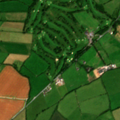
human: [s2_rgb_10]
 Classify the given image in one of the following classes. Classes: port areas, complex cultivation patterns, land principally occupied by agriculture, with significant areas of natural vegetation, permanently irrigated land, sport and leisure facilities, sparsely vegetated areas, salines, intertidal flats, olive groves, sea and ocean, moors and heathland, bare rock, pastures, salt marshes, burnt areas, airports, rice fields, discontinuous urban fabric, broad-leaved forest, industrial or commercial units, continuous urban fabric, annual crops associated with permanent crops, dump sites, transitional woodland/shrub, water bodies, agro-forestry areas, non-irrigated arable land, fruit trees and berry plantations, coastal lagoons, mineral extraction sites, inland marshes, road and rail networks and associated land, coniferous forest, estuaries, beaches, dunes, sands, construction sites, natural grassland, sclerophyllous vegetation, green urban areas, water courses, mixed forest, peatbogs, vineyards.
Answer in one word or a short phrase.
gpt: sport and leisure facilities, non-irrigated arable land, pastures